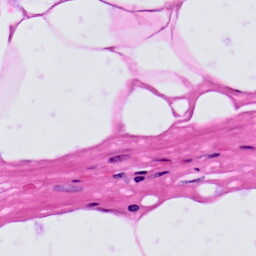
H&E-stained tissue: Prostate